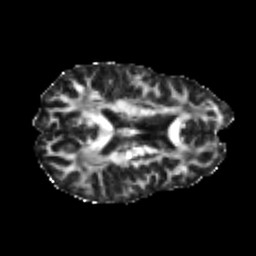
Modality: FA
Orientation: axial
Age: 26
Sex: male
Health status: healthy
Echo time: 0.074 s